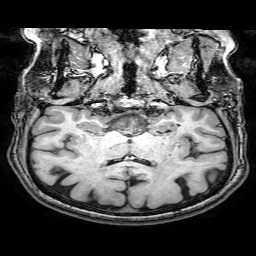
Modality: T1w
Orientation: sagittal
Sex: female
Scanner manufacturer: philips
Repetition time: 0.008127 s
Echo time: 0.00372 s